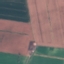
Land use / land cover class: AnnualCrop